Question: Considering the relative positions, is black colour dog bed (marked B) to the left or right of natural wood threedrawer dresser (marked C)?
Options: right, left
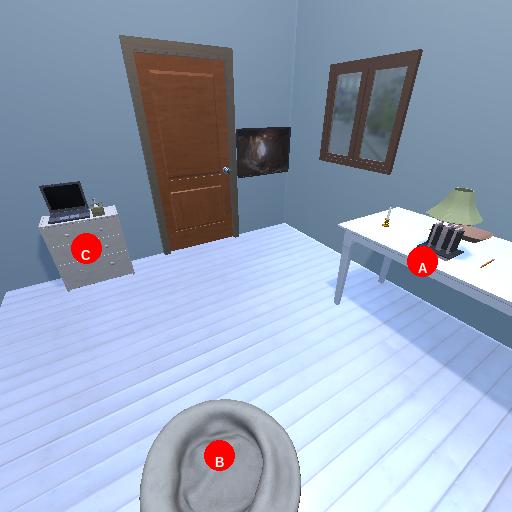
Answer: right